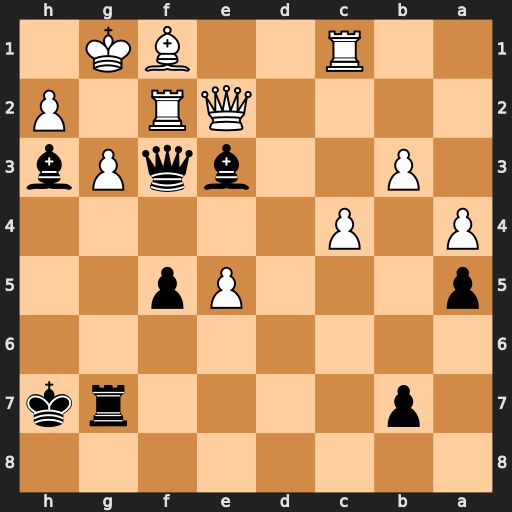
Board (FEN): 8/1p4rk/8/p3Pp2/P1P5/1P2bqPb/4QR1P/2R2BK1
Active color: b
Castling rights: -
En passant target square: -
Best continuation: Qxe2 Bxe2 Bxc1